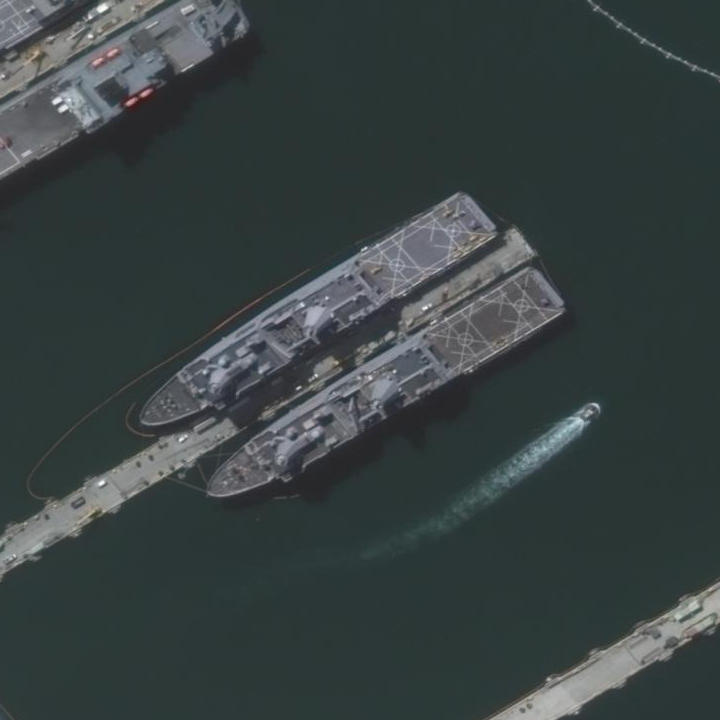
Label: San_Antonio-class_transport_dock